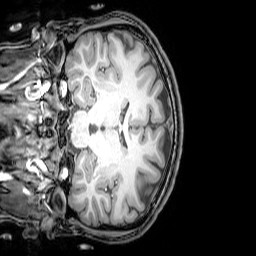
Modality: T1w
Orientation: coronal
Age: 25
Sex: male
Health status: healthy
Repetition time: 0.081 s
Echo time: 0.037 s